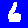
Digit: 6